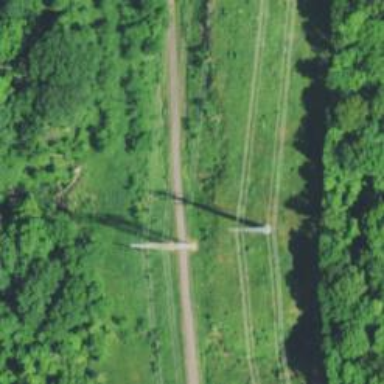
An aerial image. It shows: Lattice structure tower used for power distribution.